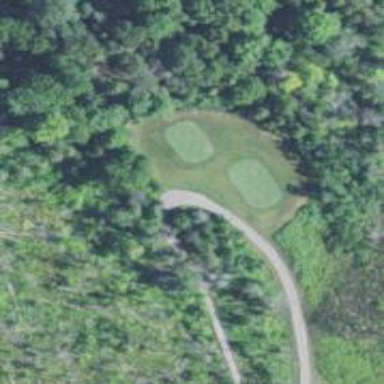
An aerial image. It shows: Path for both road and golf.